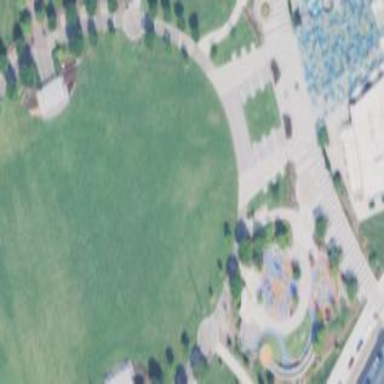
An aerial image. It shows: Recreation ground covered in lush green grass.